Field crop: tomato
Growth stage: 2
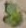
Species: solanum